Interaction volume radius: 5 \u00c5
Interaction volume height: 10 \u00c5
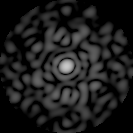
Disorder parameter: 0.7835